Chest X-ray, AP view. Patient: 65 years old, sex M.
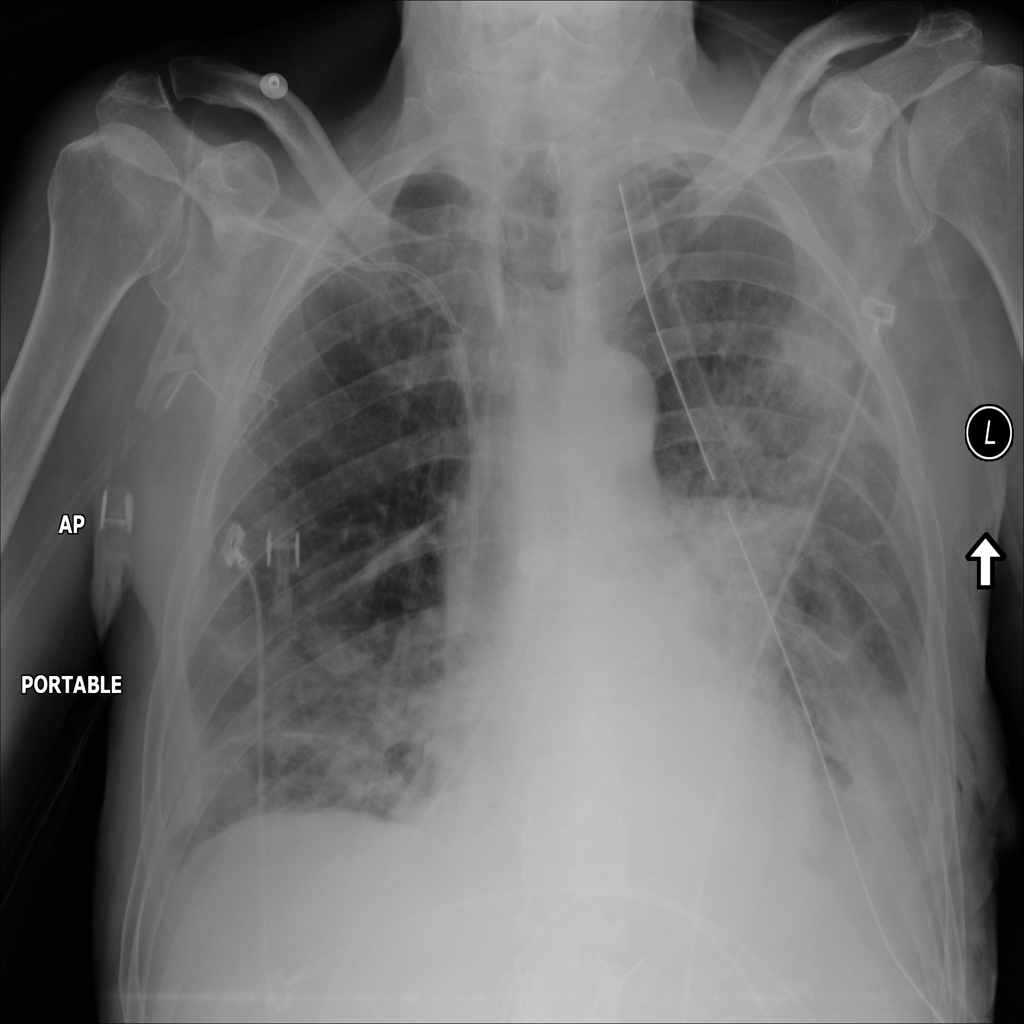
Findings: Effusion, Emphysema, Pleural_Thickening